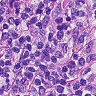
Metastatic tissue present: no